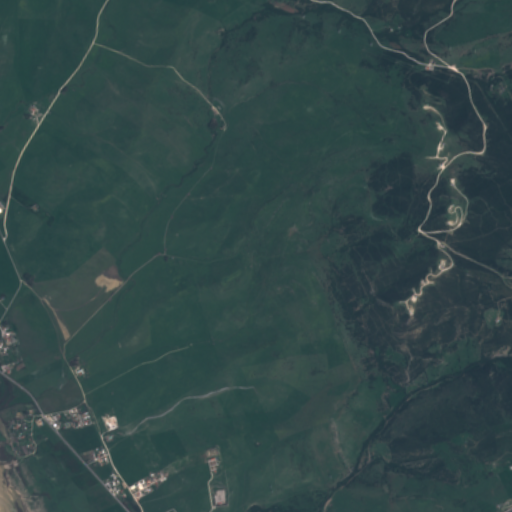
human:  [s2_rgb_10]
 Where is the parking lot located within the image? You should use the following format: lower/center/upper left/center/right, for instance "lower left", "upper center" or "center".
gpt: The parking lot is located in the lower left of the image.
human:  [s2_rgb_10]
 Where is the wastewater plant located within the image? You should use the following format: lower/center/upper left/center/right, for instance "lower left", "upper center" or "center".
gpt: The wastewater plant is located in the lower center of the image.
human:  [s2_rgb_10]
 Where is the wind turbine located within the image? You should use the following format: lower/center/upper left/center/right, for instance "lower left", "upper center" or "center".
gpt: The wind turbine is located in the upper right of the image.
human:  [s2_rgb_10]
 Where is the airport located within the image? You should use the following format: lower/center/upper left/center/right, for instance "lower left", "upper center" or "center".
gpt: There is no airport in the image.